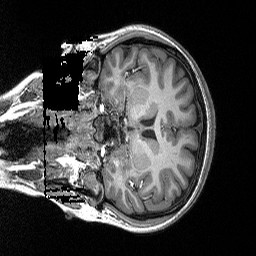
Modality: T1w
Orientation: coronal
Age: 19
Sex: female
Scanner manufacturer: siemens
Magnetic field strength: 3 T
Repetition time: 2.3 s
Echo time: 0.00298 s